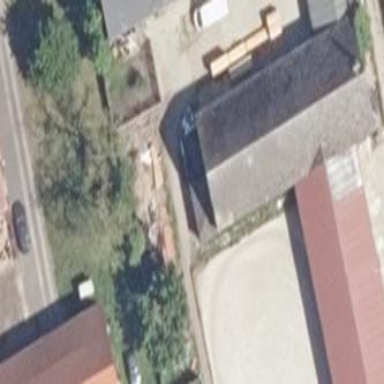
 located in area designated for horse riding."